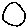
Label: circle